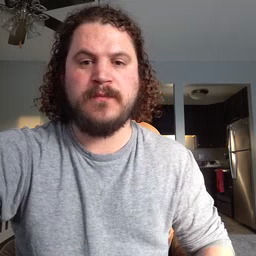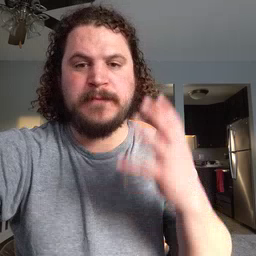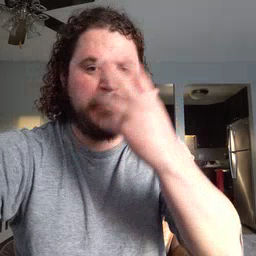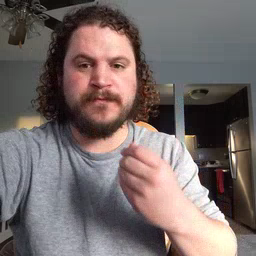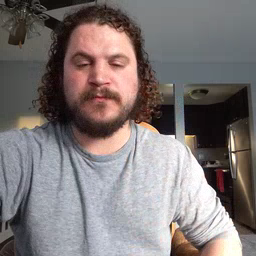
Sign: pretty